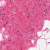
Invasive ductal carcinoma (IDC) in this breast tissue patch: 0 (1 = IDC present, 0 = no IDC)